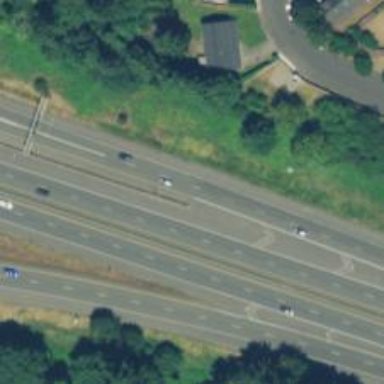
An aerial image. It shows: Connector road classified as motorway link.